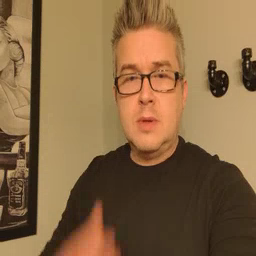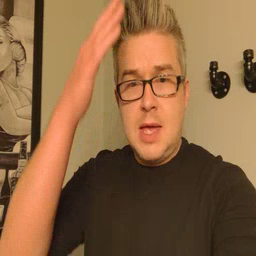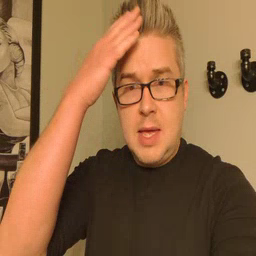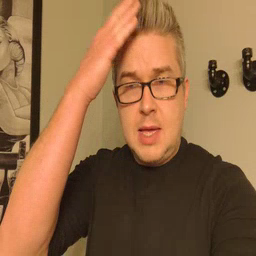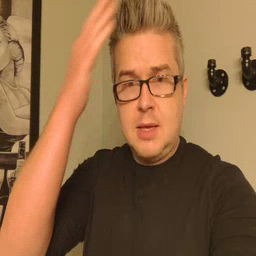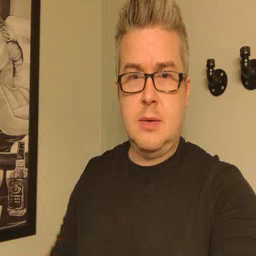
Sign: hat